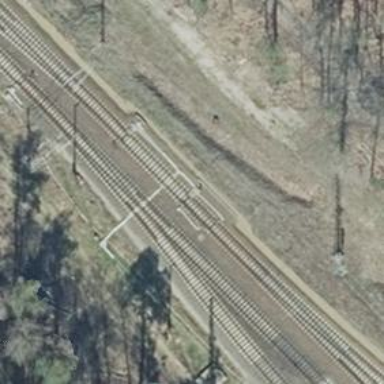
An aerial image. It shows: Railway switch with the turnout on the left side.